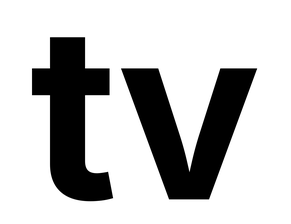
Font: Inter_Bold